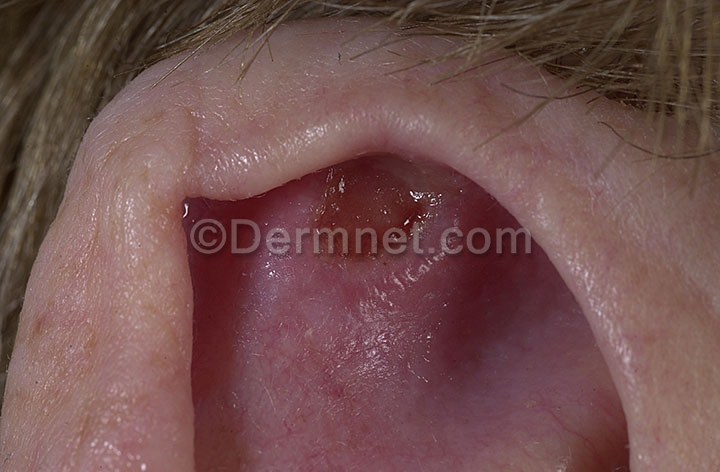
Disease: Actinic Keratosis Basal Cell Carcinoma and other Malignant Lesions